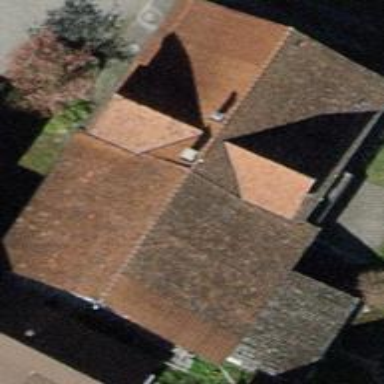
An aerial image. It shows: Detached building with gabled roof.